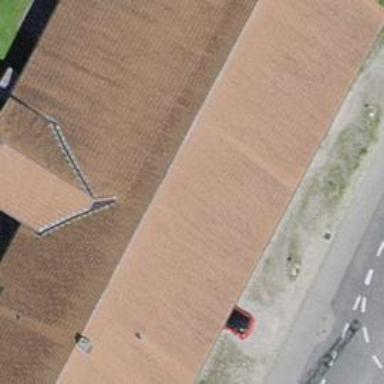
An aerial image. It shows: Farm building.